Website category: university
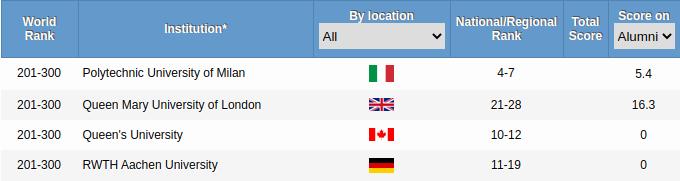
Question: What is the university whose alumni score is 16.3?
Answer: Queen Mary University of London

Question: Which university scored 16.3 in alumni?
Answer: Queen Mary University of London